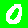
Digit: 0